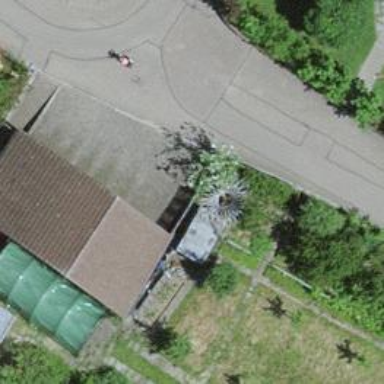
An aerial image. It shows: Rural barn.